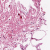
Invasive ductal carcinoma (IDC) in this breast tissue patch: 0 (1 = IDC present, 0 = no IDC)